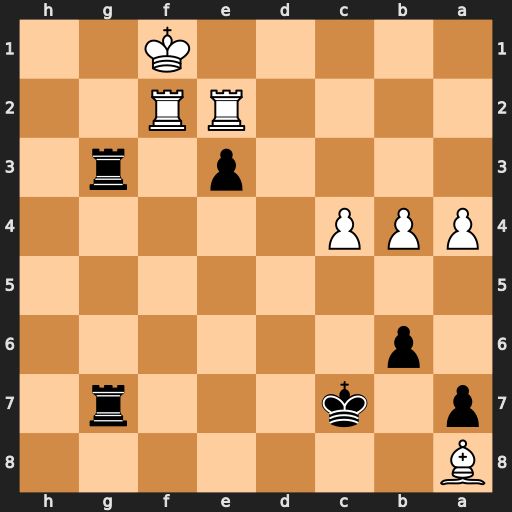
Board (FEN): B7/p1k3r1/1p6/8/PPP5/4p1r1/4RR2/5K2
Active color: b
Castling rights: -
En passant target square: -
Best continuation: Rg1#